Field crop: maize
Growth stage: 2
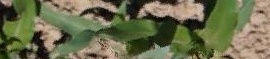
Species: maize